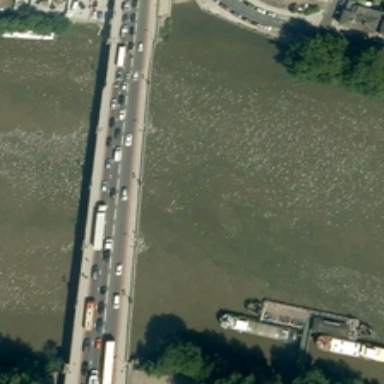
Many cars are running on a bridge over a river with some green trees and buildings .